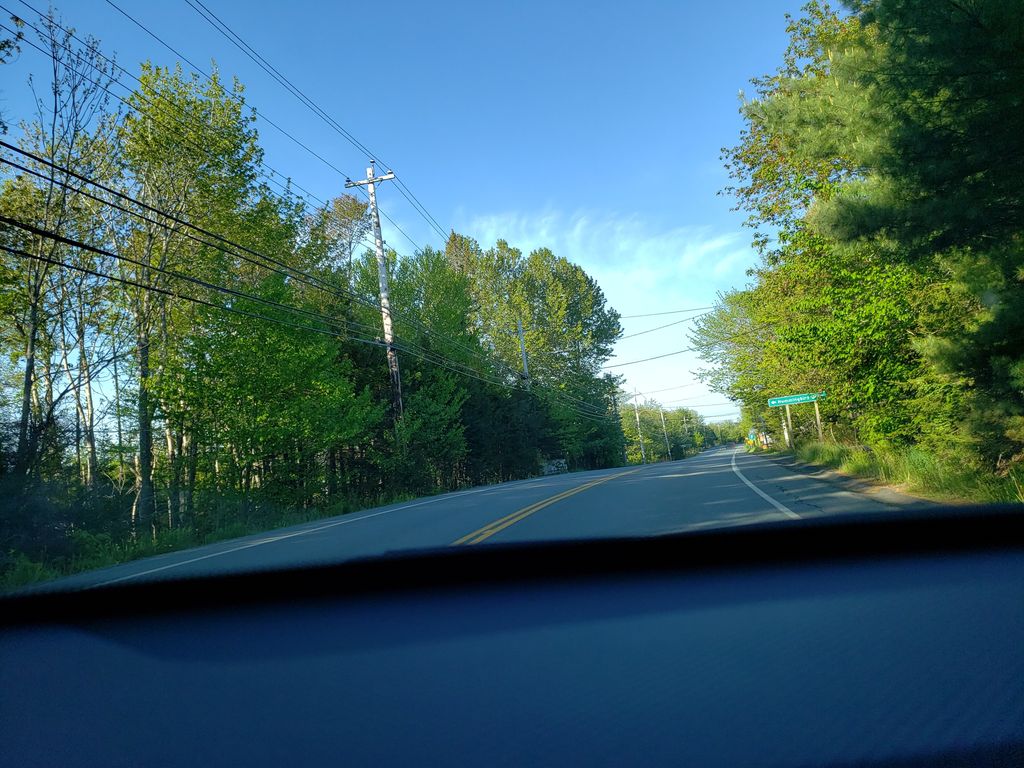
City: halifax